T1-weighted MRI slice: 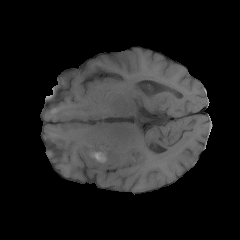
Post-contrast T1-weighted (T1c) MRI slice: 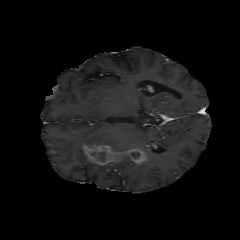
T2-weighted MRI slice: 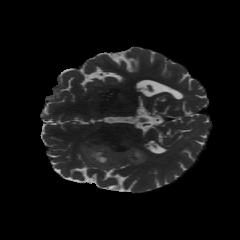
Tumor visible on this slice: yes